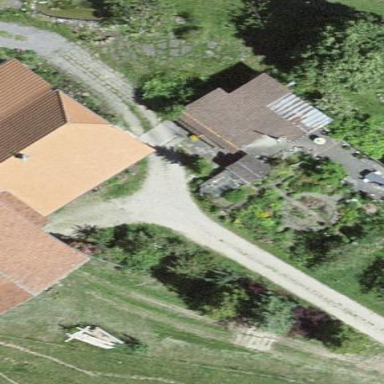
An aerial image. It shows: Garage.